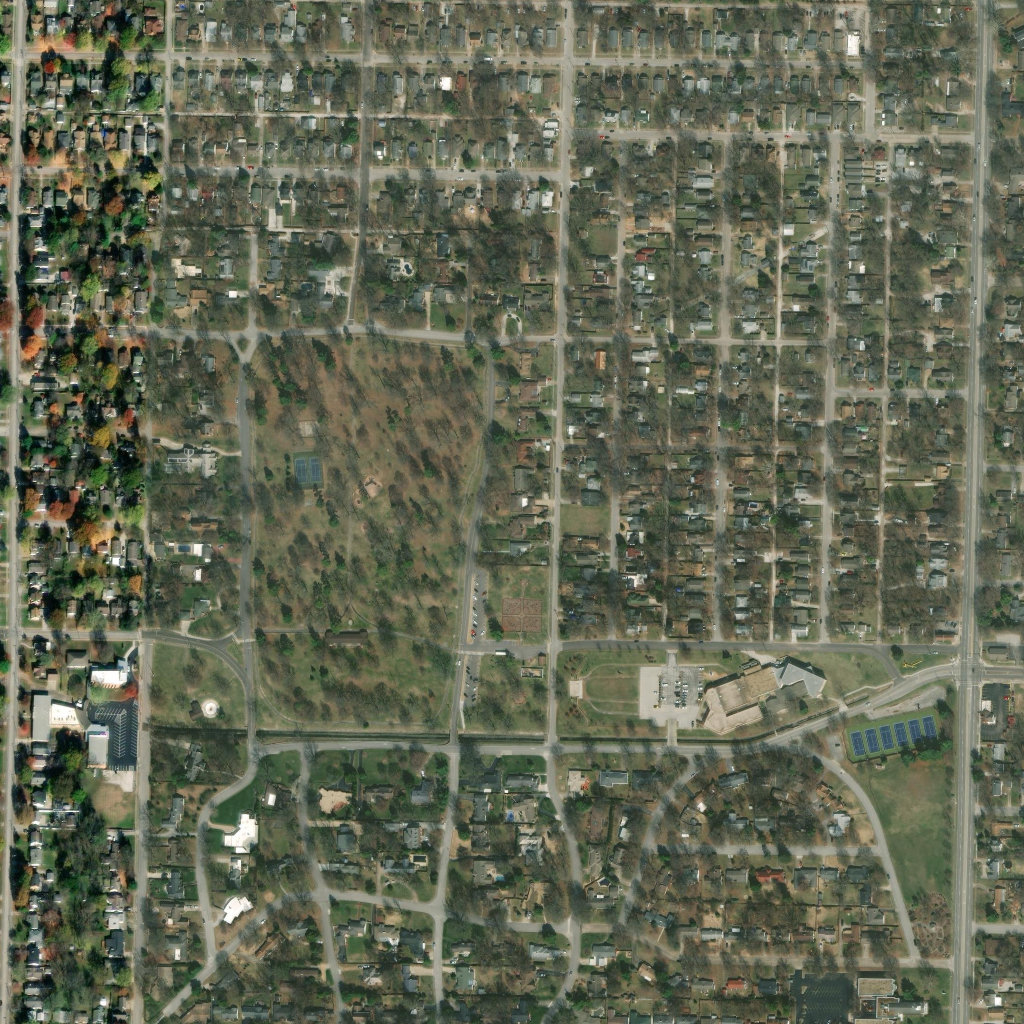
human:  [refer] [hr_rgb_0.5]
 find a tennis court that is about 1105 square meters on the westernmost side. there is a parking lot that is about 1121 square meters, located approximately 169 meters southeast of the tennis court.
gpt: <box>[[28, 43, 31, 47, 0]]</box>

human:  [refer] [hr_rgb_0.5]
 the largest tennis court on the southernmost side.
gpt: <box>[[82, 69, 92, 74, 0]]</box>